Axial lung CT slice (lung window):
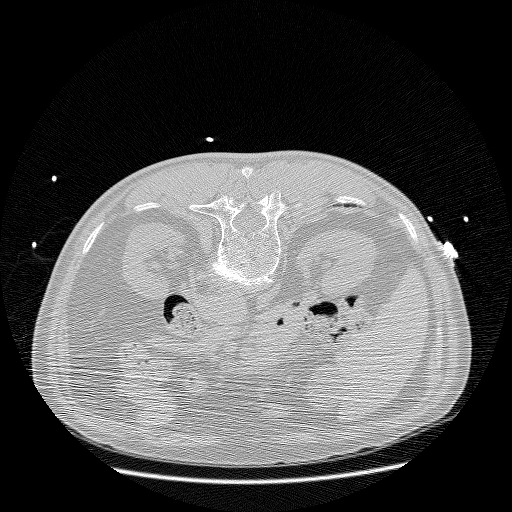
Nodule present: no